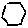
Label: hexagon